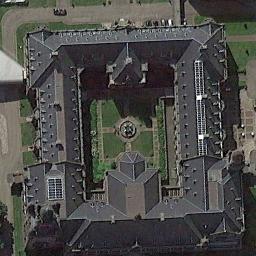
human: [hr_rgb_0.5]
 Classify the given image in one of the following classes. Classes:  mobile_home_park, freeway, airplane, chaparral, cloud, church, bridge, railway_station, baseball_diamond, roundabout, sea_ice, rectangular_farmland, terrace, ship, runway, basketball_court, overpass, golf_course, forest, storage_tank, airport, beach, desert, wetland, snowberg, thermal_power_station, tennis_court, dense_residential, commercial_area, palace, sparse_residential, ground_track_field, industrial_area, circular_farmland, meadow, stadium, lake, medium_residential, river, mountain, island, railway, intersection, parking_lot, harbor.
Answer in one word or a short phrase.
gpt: palace